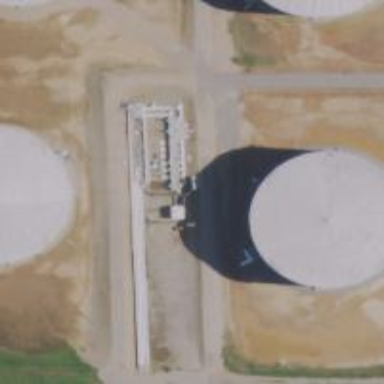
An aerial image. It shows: Storage tank which is man-made.